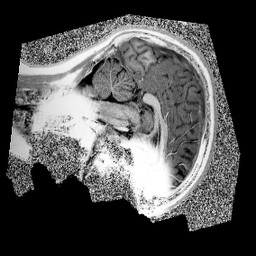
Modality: UNIT1
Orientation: sagittal
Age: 13
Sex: male
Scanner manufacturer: siemens
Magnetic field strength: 3 T
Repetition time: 4 s
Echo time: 0.00299 s